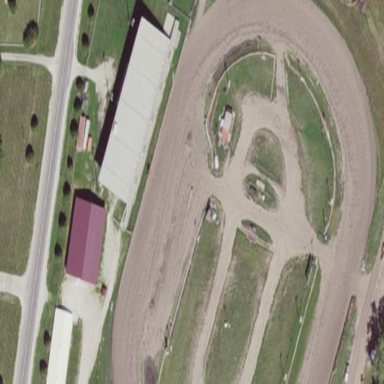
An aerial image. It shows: Dirt raceway for motor sports.